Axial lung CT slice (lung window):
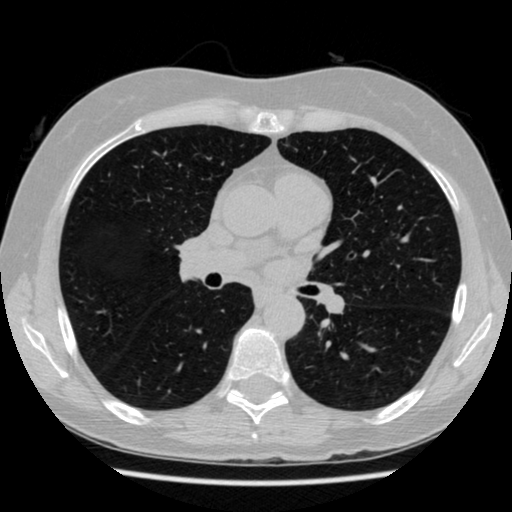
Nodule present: no